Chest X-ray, PA view. Patient: 18 years old, sex F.
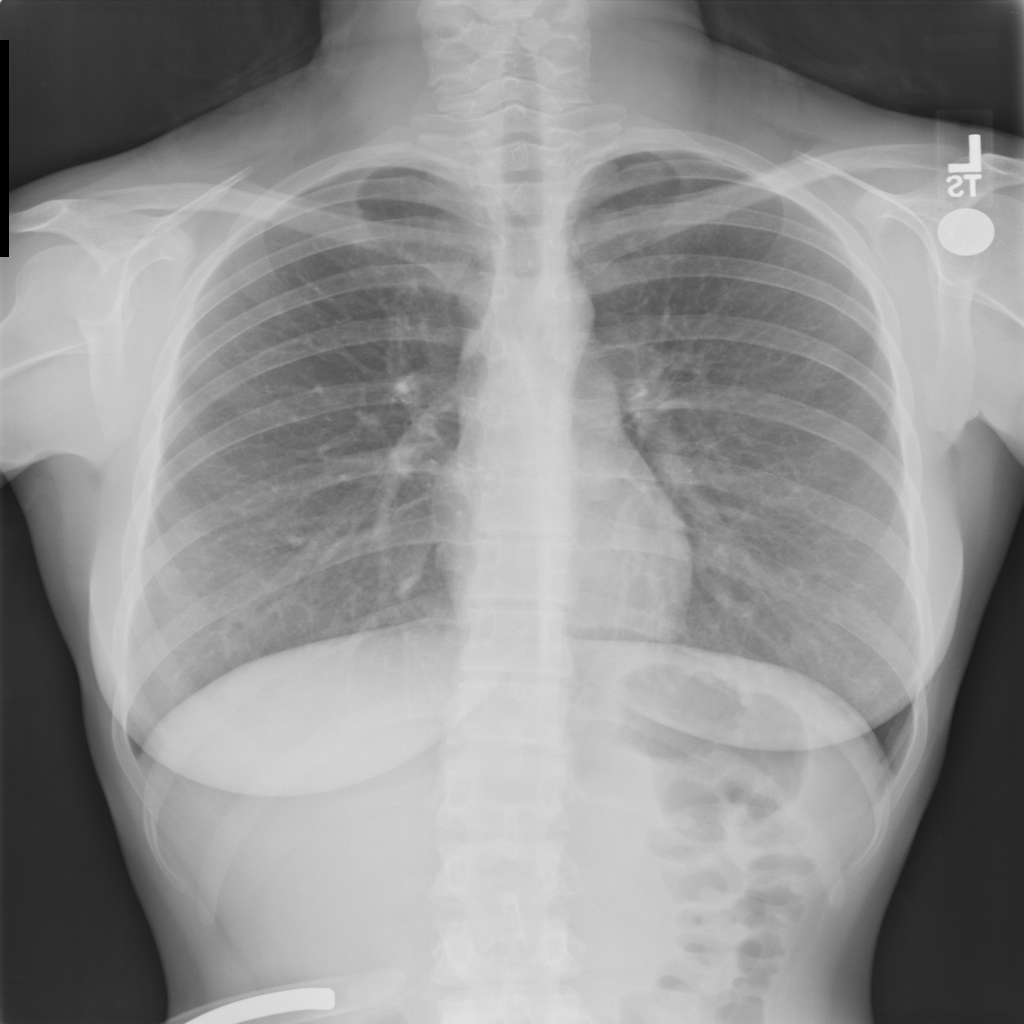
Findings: No Finding